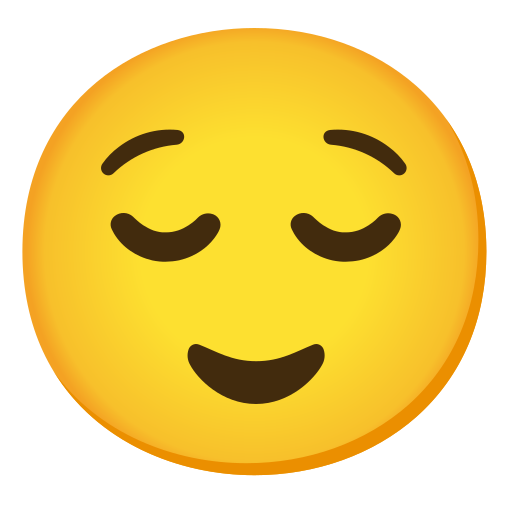
Emoji: 😌